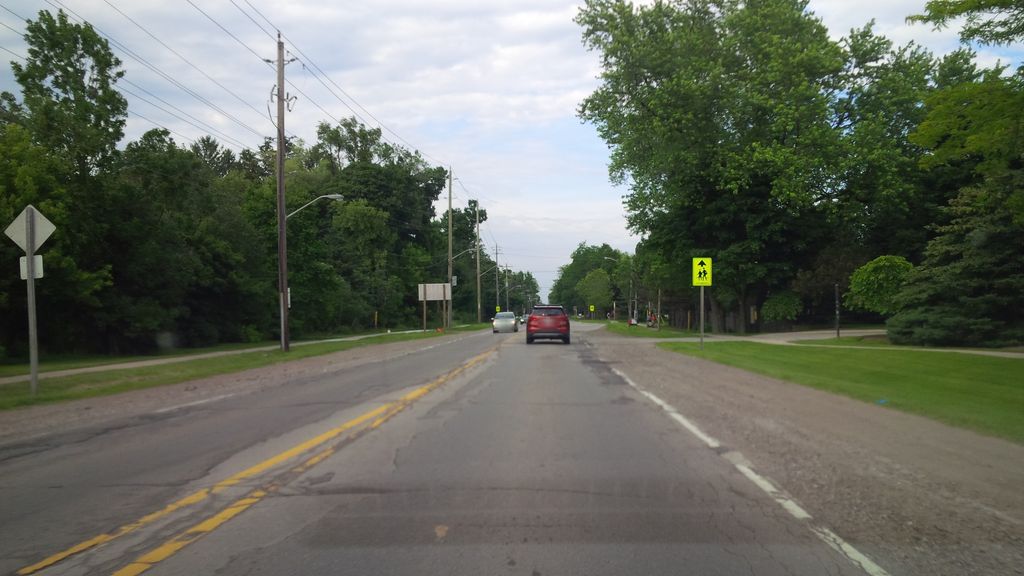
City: hamilton